Question: I'm looking for options to create buttons like these:

Currently, I have been able to achieve the effect shown by creating a circular mask that sits under the logo and the background below that, but over the buttons. This does, however, cause problems when trying to make the navigation fixed to the top.
Is it possible to create buttons like this without a mask, possibly using a border-radius?
This is what I have so far:
'''
/* Navigation */
#logo {
background-color: #f0f0f0;
position: relative;
height: 150px;
width: 150px;
margin: -172px auto;
border: 6px solid #ffffff;
border-radius: 200px;
box-shadow: 2px 2px 5px 2px rgba(0, 0, 0, .04);
z-index: 3;
}
#logo:active {
top: 2px;
}
#logo-mark {
margin: 0 auto;
max-width: 96px;
display: block;
-webkit-transition: .25s;
transition: .25s;
padding: 15px 0 0 0px;
opacity: 0.5;
-webkit-backface-visibility: hidden;
}
#logo-mark:hover {
opacity: 0.8;
}
#nav-mask {
background-color: #ececec;
position: relative;
height: 190px;
width: 190px;
margin: 0 auto;
border-radius: 200px;
z-index: 0;
}
#nav-wrapper {
background-color: #ececec;
width: 100%;
position: fixed;
}
#nav {
margin: 0 auto;
max-width: 400px;
height: 90px;
}
.btn {
background-color: #494f4f;
height: 50px;
width: 130px;
margin: 20px 20px 0 20px;
border-radius: 4px;
-webkit-transition: .25s;
transition: .25s;
opacity: 0.8;
z-index: 0;
}
.btn:hover {
background-color: #3c4141;
opacity: 1;
}
.btn:active {
background-color: #3c4141;
}
.btn-left {
text-align: left;
float: left;
}
.btn-right {
text-align: right;
float: right;
}
.btn-rightmost {
text-align: right;
}
.text-nav {
color: #fff;
font-style: normal;
font-weight: 600;
font-size: 18px;
margin: 10px 8px 0 8px;
}
'''
'''
<div id="nav-wrapper">
<div id="nav">
<a href="about.html" class="btn btn-left">
<h3 class="text-nav">About</h3>
</a>
<a href="#work" class="btn btn-right">
<h3 class="text-nav">Work</h3>
</a>
</div>
</div>
<div id="nav-mask"></div>
<a href="website">
<div id="logo">
<img id="logo-mark" src="http://www.placehold.it/96">
</div>
</a>
'''
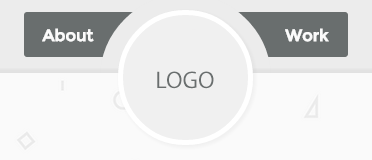
Answer: Here is my take on your design using <URL> and the minimum HTML required. It uses the masking concept, but it wont break.

## The Curve
The curve on the two buttons is created with an ':after' pseudo element of the nav. The circle is cut off with 'overflow: hidden' on the nav. It is positioned with 'position: absolute' and will not shift from its position.
The nav is given 'position: relative' so that the circle will position itself in relation with it.
It looks like this:

## Positioning the links
The links are pushed apart with padding. Without the pseudo element mask, they look like this:

## Positioning the logo
The image is given 'position: absolute' and is positioned with 'left: 50%' and a negative margin of half its width, including border, to bring it dead center.
The header is given 'position: relative' so that the logo will position itself in relation with it.
## Vertical centering
The are centered using 'display: inline-block' and 'vertical-align: middle'. This works thanks to the ':before' pseudo element vertical centering trick. This brings inline elements in line and looks like this:
'''
header nav:before {
content: '';
height: 100%;
display: inline-block;
vertical-align: middle;
}
'''
The is centered in the links using 'line-height: 50px' which matches the links 'height: 50px'.
## Inline gaps
Inline gaps are prevented by leaving no whitespace between the inline elements, like so:
'''
<nav><a href="#">About</a><a href="#">Work</a></nav>
'''
<URL>
## Complete Examples
### Fixed Width
'''
* {
font-family: arial;
margin: 0;
padding: 0;
box-sizing: border-box;
}
header {
background: #EEE;
height: 80px;
display: block;
padding: 0 25px;
position: relative;
width: 377px;
}
header nav {
height: 100%;
position: relative;
overflow: hidden;
}
header nav:before {
content: '';
height: 100%;
display: inline-block;
vertical-align: middle;
}
header nav:after {
content: '';
position: absolute;
top: 0;
left: 50%;
width: 170px;
height: 170px;
margin-left: -85px;
border-radius: 50%;
background: #EEE;
}
header nav a {
height: 50px;
display: inline-block;
background: #666;
color: #FFF;
text-decoration: none;
font-weight: bold;
line-height: 50px;
padding: 0 10px 0;
vertical-align: middle;
}
header nav a:first-child {
padding: 0 100px 0 20px;
border-radius: 3px 0 0 3px;
}
header nav a:last-child {
padding: 0 20px 0 100px;
border-radius: 0 3px 3px 0;
}
header img {
position: absolute;
top: 15px;
left: 50%;
margin-left: -70px;
border-radius: 50%;
border: solid 5px #FFF;
}
'''
'''
<header>
<nav><a href="#">About</a><a href="#">Work</a></nav>
<img src="http://www.placehold.it/130" />
</header>
'''
### 100% width and centered
- Instead of a width, the header is allowed to take up 100% of the width thanks to 'display: block' (its default value)- Everything is centered inside the header with 'text-align: center'

'''
* {
font-family: arial;
margin: 0;
padding: 0;
box-sizing: border-box;
}
header {
background: #EEE;
height: 80px;
display: block;
padding: 0 25px;
position: relative;
text-align: center;
}
header nav {
height: 100%;
position: relative;
overflow: hidden;
}
header nav:before {
content: '';
height: 100%;
display: inline-block;
vertical-align: middle;
}
header nav:after {
content: '';
position: absolute;
top: 0;
left: 50%;
width: 170px;
height: 170px;
margin-left: -85px;
border-radius: 50%;
background: #EEE;
}
header nav a {
height: 50px;
display: inline-block;
background: #666;
color: #FFF;
text-decoration: none;
font-weight: bold;
line-height: 50px;
padding: 0 10px 0;
vertical-align: middle;
}
header nav a:first-child {
padding: 0 100px 0 20px;
border-radius: 3px 0 0 3px;
}
header nav a:last-child {
padding: 0 20px 0 100px;
border-radius: 0 3px 3px 0;
}
header img {
position: absolute;
top: 15px;
left: 50%;
margin-left: -70px;
border-radius: 50%;
border: solid 5px #FFF;
}
'''
'''
<header>
<nav><a href="#">About</a><a href="#">Work</a></nav>
<img src="http://www.placehold.it/130" />
</header>
'''